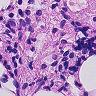
Metastatic tissue present: no